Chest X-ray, PA view. Patient: 63 years old, sex F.
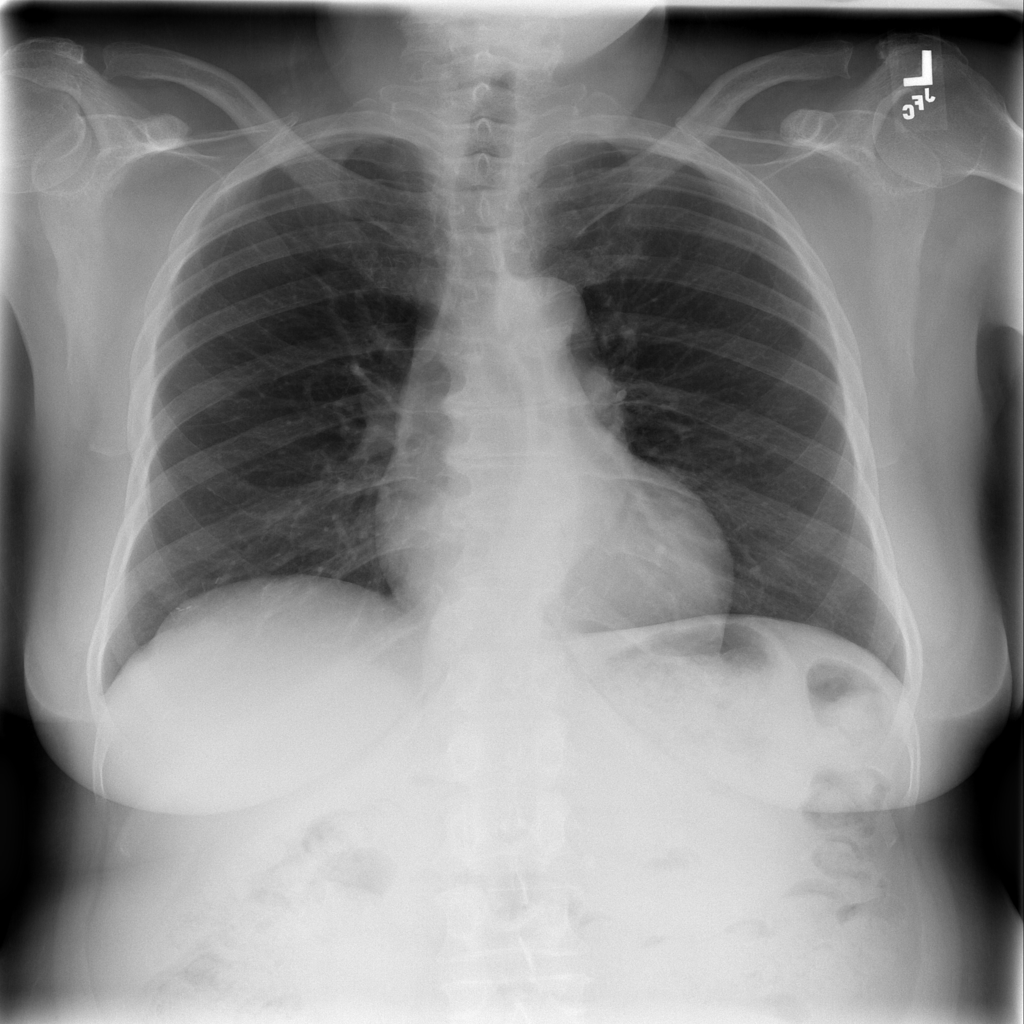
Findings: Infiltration